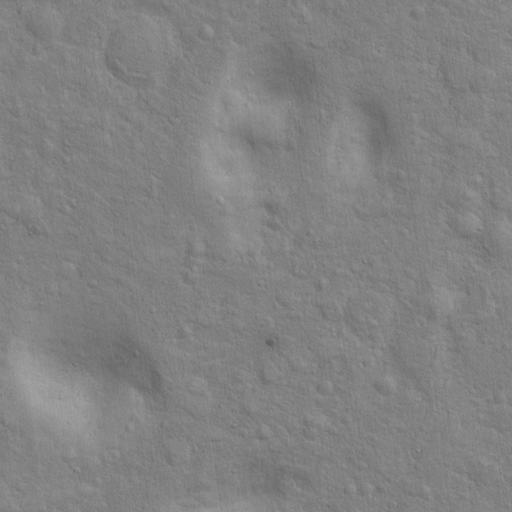
Objects detected: cone, cone, cone, cone